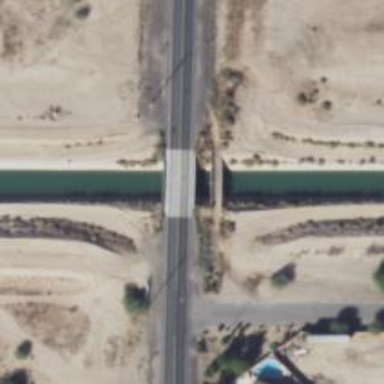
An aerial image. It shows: Bridge aqueduct on tertiary road.